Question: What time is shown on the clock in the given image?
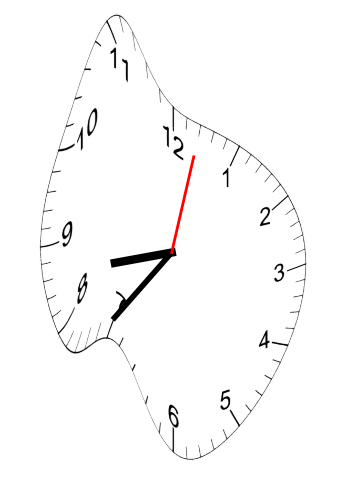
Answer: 08:36:02